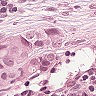
Metastatic tissue present: yes